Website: bh-photo
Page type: address-validator
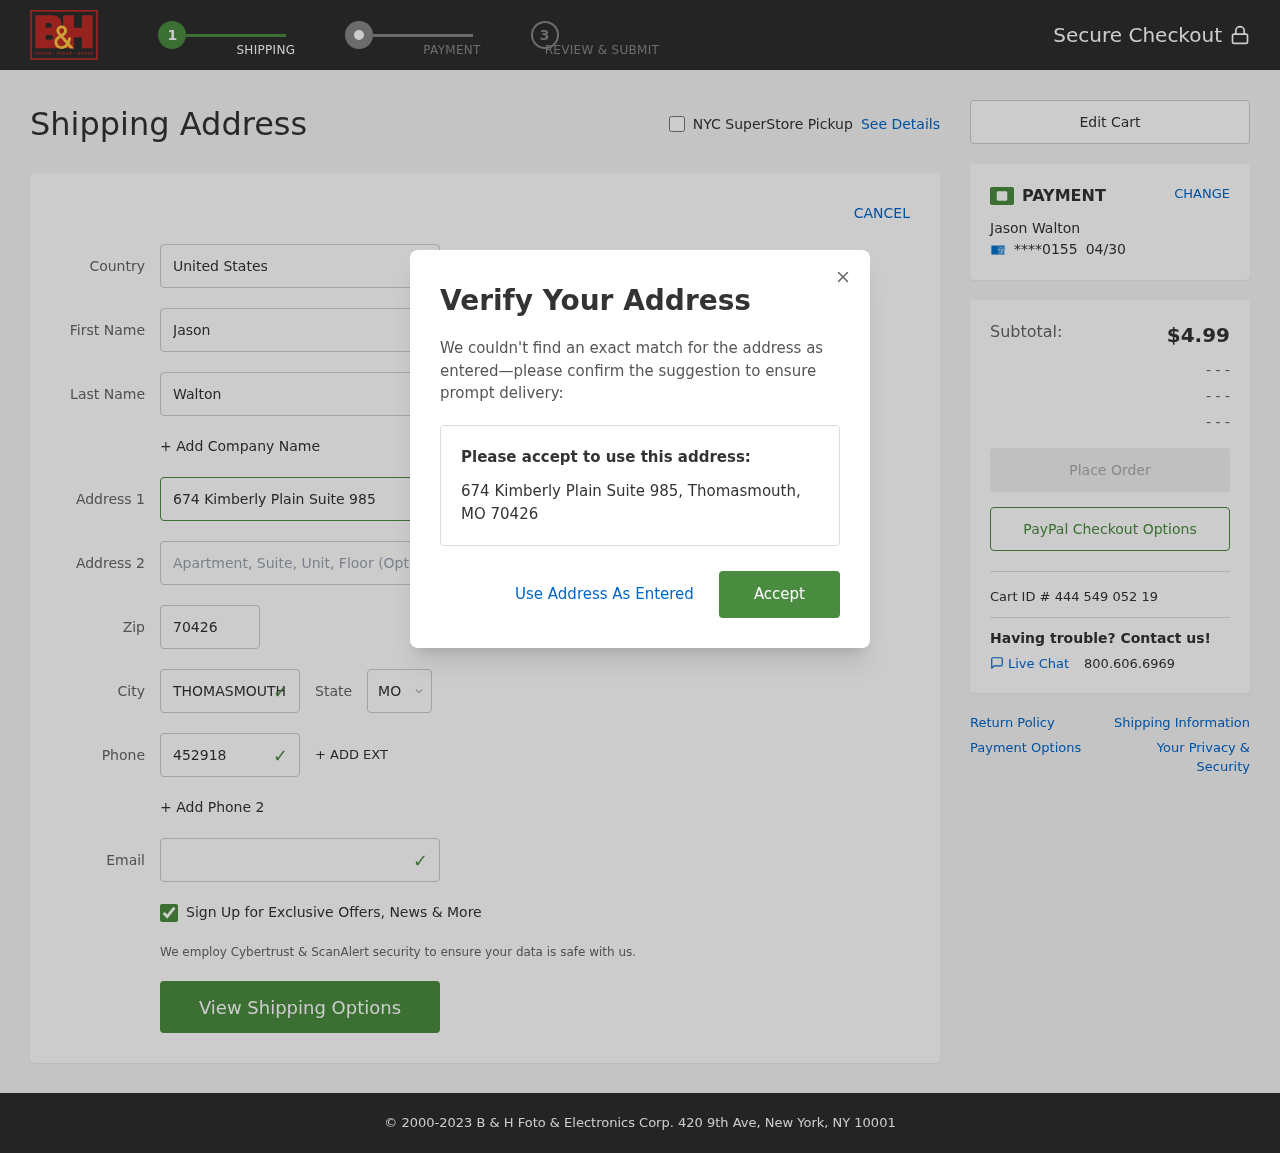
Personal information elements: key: PII_CARD_EXPIRY
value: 04/30
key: PII_CARD_LAST4
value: ****0155
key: PII_CITY
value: Thomasmouth
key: PII_COUNTRY
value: United States
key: PII_EMAIL
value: jason.walton@yahoo.com
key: PII_FIRSTNAME
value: Jason
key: PII_FULLNAME
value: Jason Walton
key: PII_LASTNAME
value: Walton
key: PII_PHONE
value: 4529187743
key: PII_POSTCODE
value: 70426
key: PII_STATE_ABBR
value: MO
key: PII_STREET
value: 674 Kimberly Plain Suite 985
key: PII_CITY_STATE_ZIP
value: Thomasmouth, MO 70426
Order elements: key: ORDER_SUBTOTAL
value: $4.99
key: ORDER_ID
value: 444 549 052 19